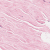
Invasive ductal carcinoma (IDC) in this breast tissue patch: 0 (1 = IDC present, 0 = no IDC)